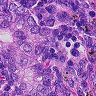
Metastatic tissue present: yes